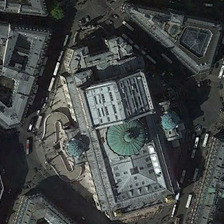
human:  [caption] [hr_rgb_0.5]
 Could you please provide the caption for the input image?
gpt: the tall building in the middle of the land is a church .

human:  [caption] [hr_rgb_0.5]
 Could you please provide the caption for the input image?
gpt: there are two broad roads around the church .

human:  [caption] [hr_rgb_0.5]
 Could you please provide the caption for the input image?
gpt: there are two broad roads around the church .

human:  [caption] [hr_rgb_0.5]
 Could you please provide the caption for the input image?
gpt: the tall building in the middle of the land is a church .

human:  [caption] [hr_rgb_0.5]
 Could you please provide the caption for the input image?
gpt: the tall building in the middle of the land is a church .